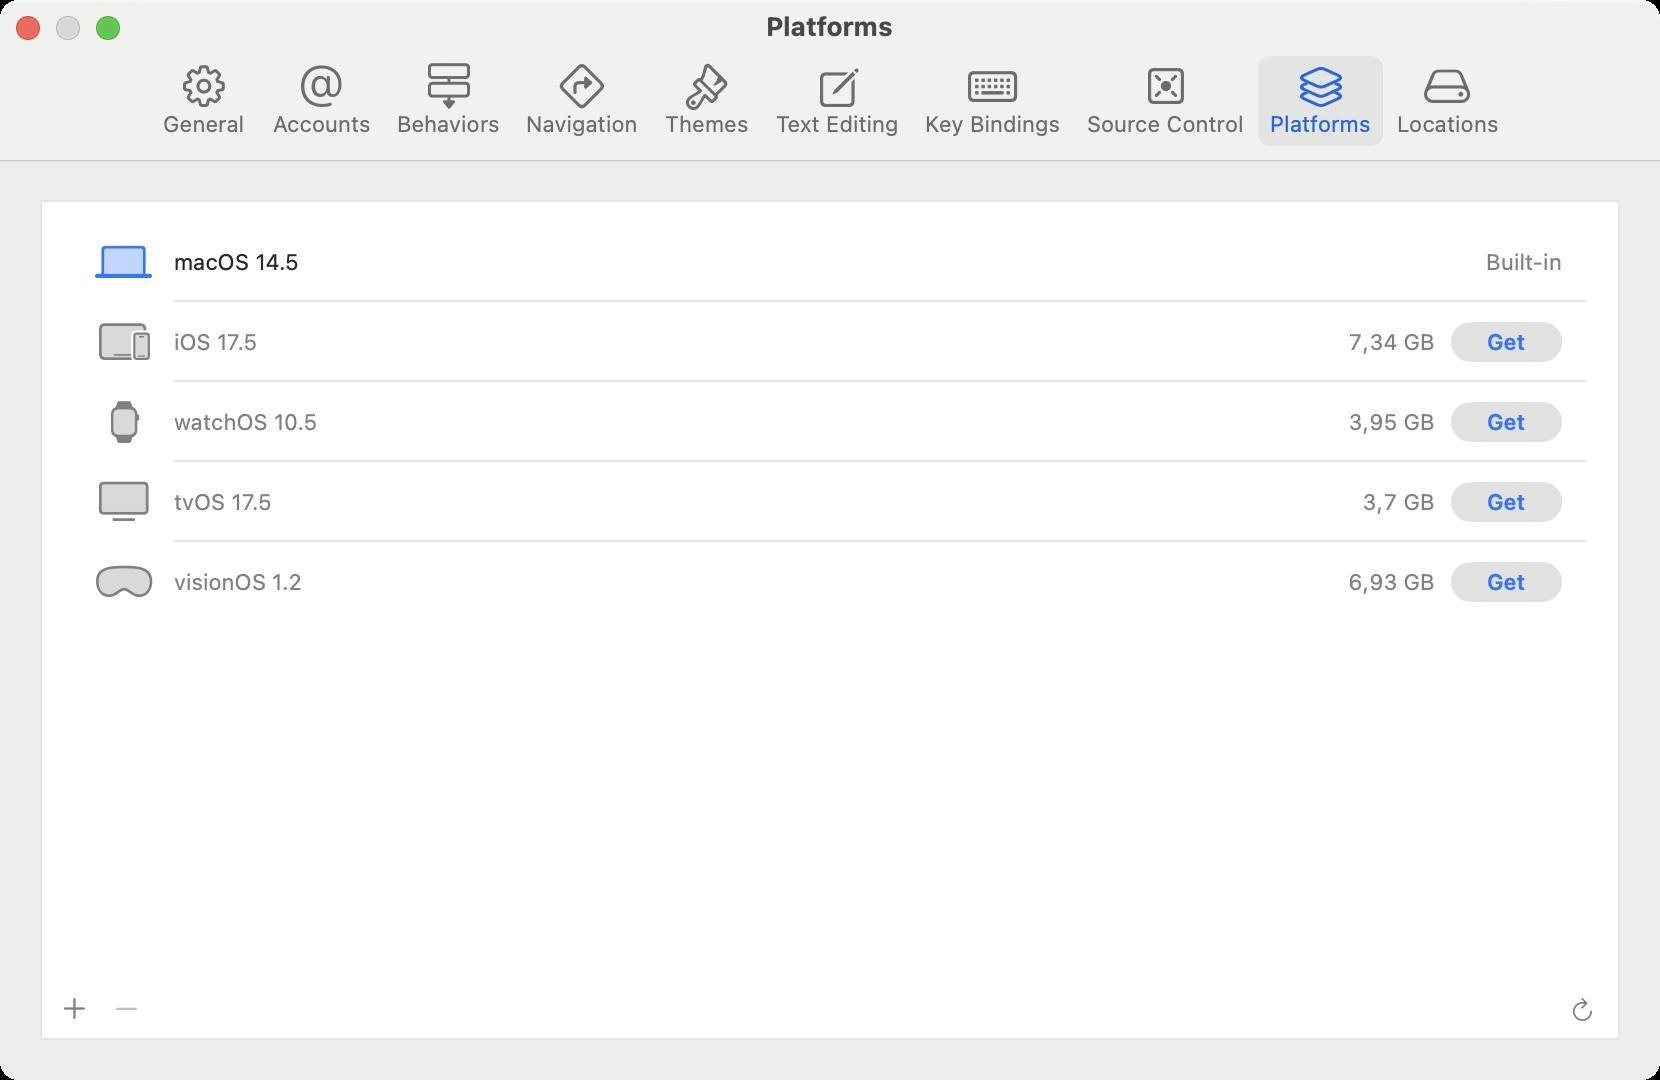
Accessibility tree:
{"name": "Platforms", "role": "AXWindow", "description": null, "role_description": "dialog", "value": null, "position": "449.00;168.00", "size": "830;540", "children": [{"name": null, "role": "AXGroup", "description": null, "role_description": "group", "value": null, "position": "20.00;100.00", "size": "790;420", "children": [{"name": null, "role": "AXScrollArea", "description": null, "role_description": "scroll area", "value": null, "position": "21.00;101.00", "size": "788;390", "children": [{"name": null, "role": "AXTable", "description": null, "role_description": "table", "value": null, "position": "21.00;101.00", "size": "788;390", "children": [{"name": null, "role": "AXRow", "description": null, "role_description": "table row", "value": null, "position": "21.00;111.00", "size": "788;40", "children": [{"name": null, "role": "AXCell", "description": null, "role_description": "cell", "value": null, "position": "37.00;111.00", "size": "756;40", "children": [{"name": null, "role": "AXStaticText", "description": null, "role_description": "text", "value": "macOS 14.5", "position": "85.00;124.00", "size": "67;14", "children": []}, {"name": null, "role": "AXImage", "description": "", "role_description": "image", "value": null, "position": "45.00;120.00", "size": "34;21", "children": []}, {"name": null, "role": "AXStaticText", "description": null, "role_description": "text", "value": "Built-in", "position": "741.00;124.00", "size": "42;14", "children": []}]}]}, {"name": null, "role": "AXRow", "description": null, "role_description": "table row", "value": null, "position": "21.00;151.00", "size": "788;40", "children": [{"name": null, "role": "AXCell", "description": null, "role_description": "cell", "value": null, "position": "37.00;151.00", "size": "756;40", "children": [{"name": null, "role": "AXStaticText", "description": null, "role_description": "text", "value": "iOS 17.5", "position": "85.00;164.00", "size": "46;14", "children": []}, {"name": null, "role": "AXImage", "description": "", "role_description": "image", "value": null, "position": "47.50;160.00", "size": "30;21", "children": []}, {"name": null, "role": "AXStaticText", "description": null, "role_description": "text", "value": "7,34 GB", "position": "672.00;164.00", "size": "48;14", "children": []}, {"name": null, "role": "AXGroup", "description": null, "role_description": "group", "value": null, "position": "725.50;161.00", "size": "56;20", "children": [{"name": null, "role": "AXButton", "description": "Get", "role_description": "button", "value": null, "position": "725.50;161.00", "size": "56;20", "children": []}]}]}]}, {"name": null, "role": "AXRow", "description": null, "role_description": "table row", "value": null, "position": "21.00;191.00", "size": "788;40", "children": [{"name": null, "role": "AXCell", "description": null, "role_description": "cell", "value": null, "position": "37.00;191.00", "size": "756;40", "children": [{"name": null, "role": "AXStaticText", "description": null, "role_description": "text", "value": "watchOS 10.5", "position": "85.00;204.00", "size": "76;14", "children": []}, {"name": null, "role": "AXImage", "description": "", "role_description": "image", "value": null, "position": "52.00;198.50", "size": "21;25", "children": []}, {"name": null, "role": "AXStaticText", "description": null, "role_description": "text", "value": "3,95 GB", "position": "672.00;204.00", "size": "48;14", "children": []}, {"name": null, "role": "AXGroup", "description": null, "role_description": "group", "value": null, "position": "725.50;201.00", "size": "56;20", "children": [{"name": null, "role": "AXButton", "description": "Get", "role_description": "button", "value": null, "position": "725.50;201.00", "size": "56;20", "children": []}]}]}]}, {"name": null, "role": "AXRow", "description": null, "role_description": "table row", "value": null, "position": "21.00;231.00", "size": "788;40", "children": [{"name": null, "role": "AXCell", "description": null, "role_description": "cell", "value": null, "position": "37.00;231.00", "size": "756;40", "children": [{"name": null, "role": "AXStaticText", "description": null, "role_description": "text", "value": "tvOS 17.5", "position": "85.00;244.00", "size": "54;14", "children": []}, {"name": null, "role": "AXImage", "description": "", "role_description": "image", "value": null, "position": "47.50;239.50", "size": "29;22", "children": []}, {"name": null, "role": "AXStaticText", "description": null, "role_description": "text", "value": "3,7 GB", "position": "679.00;244.00", "size": "40;14", "children": []}, {"name": null, "role": "AXGroup", "description": null, "role_description": "group", "value": null, "position": "725.50;241.00", "size": "56;20", "children": [{"name": null, "role": "AXButton", "description": "Get", "role_description": "button", "value": null, "position": "725.50;241.00", "size": "56;20", "children": []}]}]}]}, {"name": null, "role": "AXRow", "description": null, "role_description": "table row", "value": null, "position": "21.00;271.00", "size": "788;40", "children": [{"name": null, "role": "AXCell", "description": null, "role_description": "cell", "value": null, "position": "37.00;271.00", "size": "756;40", "children": [{"name": null, "role": "AXStaticText", "description": null, "role_description": "text", "value": "visionOS 1.2", "position": "85.00;284.00", "size": "68;14", "children": []}, {"name": null, "role": "AXImage", "description": "", "role_description": "image", "value": null, "position": "46.50;281.50", "size": "32;18", "children": []}, {"name": null, "role": "AXStaticText", "description": null, "role_description": "text", "value": "6,93 GB", "position": "672.00;284.00", "size": "48;14", "children": []}, {"name": null, "role": "AXGroup", "description": null, "role_description": "group", "value": null, "position": "725.50;281.00", "size": "56;20", "children": [{"name": null, "role": "AXButton", "description": "Get", "role_description": "button", "value": null, "position": "725.50;281.00", "size": "56;20", "children": []}]}]}]}, {"name": null, "role": "AXColumn", "description": null, "role_description": "column", "value": null, "position": "31.00;101.00", "size": "768;390", "children": []}]}]}, {"name": null, "role": "AXGroup", "description": null, "role_description": "group", "value": null, "position": "18.00;493.00", "size": "38;24", "children": [{"name": null, "role": "AXMenuButton", "description": "add", "role_description": "menu button", "value": null, "position": "18.00;493.00", "size": "38;24", "children": []}]}, {"name": null, "role": "AXGroup", "description": null, "role_description": "group", "value": null, "position": "44.00;493.00", "size": "38;24", "children": [{"name": null, "role": "AXButton", "description": "remove", "role_description": "button", "value": null, "position": "44.00;493.00", "size": "38;24", "children": []}]}, {"name": "", "role": "AXButton", "description": "refresh", "role_description": "button", "value": null, "position": "785.50;497.50", "size": "12;14", "children": []}]}, {"name": null, "role": "AXToolbar", "description": null, "role_description": "toolbar", "value": null, "position": "0.00;28.00", "size": "830;52", "children": [{"name": "General", "role": "AXButton", "description": null, "role_description": "button", "value": null, "position": "74.50;28.00", "size": "55;52", "children": []}, {"name": "Accounts", "role": "AXButton", "description": null, "role_description": "button", "value": null, "position": "130.50;28.00", "size": "61;52", "children": []}, {"name": "Behaviors", "role": "AXButton", "description": null, "role_description": "button", "value": null, "position": "192.50;28.00", "size": "64;52", "children": []}, {"name": "Navigation", "role": "AXButton", "description": null, "role_description": "button", "value": null, "position": "257.00;28.00", "size": "68;52", "children": []}, {"name": "Themes", "role": "AXButton", "description": null, "role_description": "button", "value": null, "position": "326.00;28.00", "size": "55;52", "children": []}, {"name": "Text_Editing", "role": "AXButton", "description": null, "role_description": "button", "value": null, "position": "382.00;28.00", "size": "74;52", "children": []}, {"name": "Key_Bindings", "role": "AXButton", "description": null, "role_description": "button", "value": null, "position": "456.50;28.00", "size": "80;52", "children": []}, {"name": "Source_Control", "role": "AXButton", "description": null, "role_description": "button", "value": null, "position": "537.50;28.00", "size": "90;52", "children": []}, {"name": "Platforms", "role": "AXButton", "description": null, "role_description": "button", "value": null, "position": "629.00;28.00", "size": "62;52", "children": []}, {"name": "Locations", "role": "AXButton", "description": null, "role_description": "button", "value": null, "position": "692.50;28.00", "size": "63;52", "children": []}]}, {"name": null, "role": "AXButton", "description": null, "role_description": "close button", "value": null, "position": "7.00;6.00", "size": "14;16", "children": []}, {"name": null, "role": "AXButton", "description": null, "role_description": "zoom button", "value": null, "position": "47.00;6.00", "size": "14;16", "children": [{"name": null, "role": "AXGroup", "description": null, "role_description": "group", "value": null, "position": "47.00;6.00", "size": "14;16", "children": [{"name": null, "role": "AXGroup", "description": null, "role_description": "group", "value": null, "position": "47.00;6.00", "size": "14;16", "children": []}]}]}, {"name": null, "role": "AXButton", "description": null, "role_description": "minimize button", "value": null, "position": "27.00;6.00", "size": "14;16", "children": []}, {"name": null, "role": "AXStaticText", "description": null, "role_description": "text", "value": "Platforms", "position": "381.00;5.00", "size": "68;16", "children": []}]}